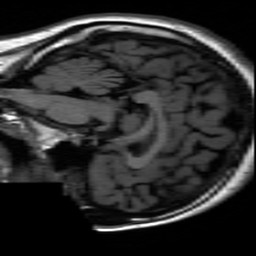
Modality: inplaneT1
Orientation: sagittal
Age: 20
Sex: female
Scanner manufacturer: ge
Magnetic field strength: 3 T
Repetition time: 2.499 s
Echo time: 0.02513 s